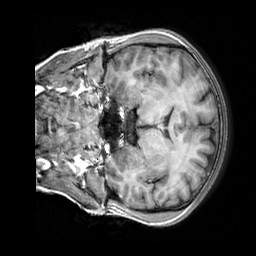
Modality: T1w
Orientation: coronal
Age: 30
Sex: female
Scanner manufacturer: siemens
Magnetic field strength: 3 T
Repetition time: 2.3 s
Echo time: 0.00303 s